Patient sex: F
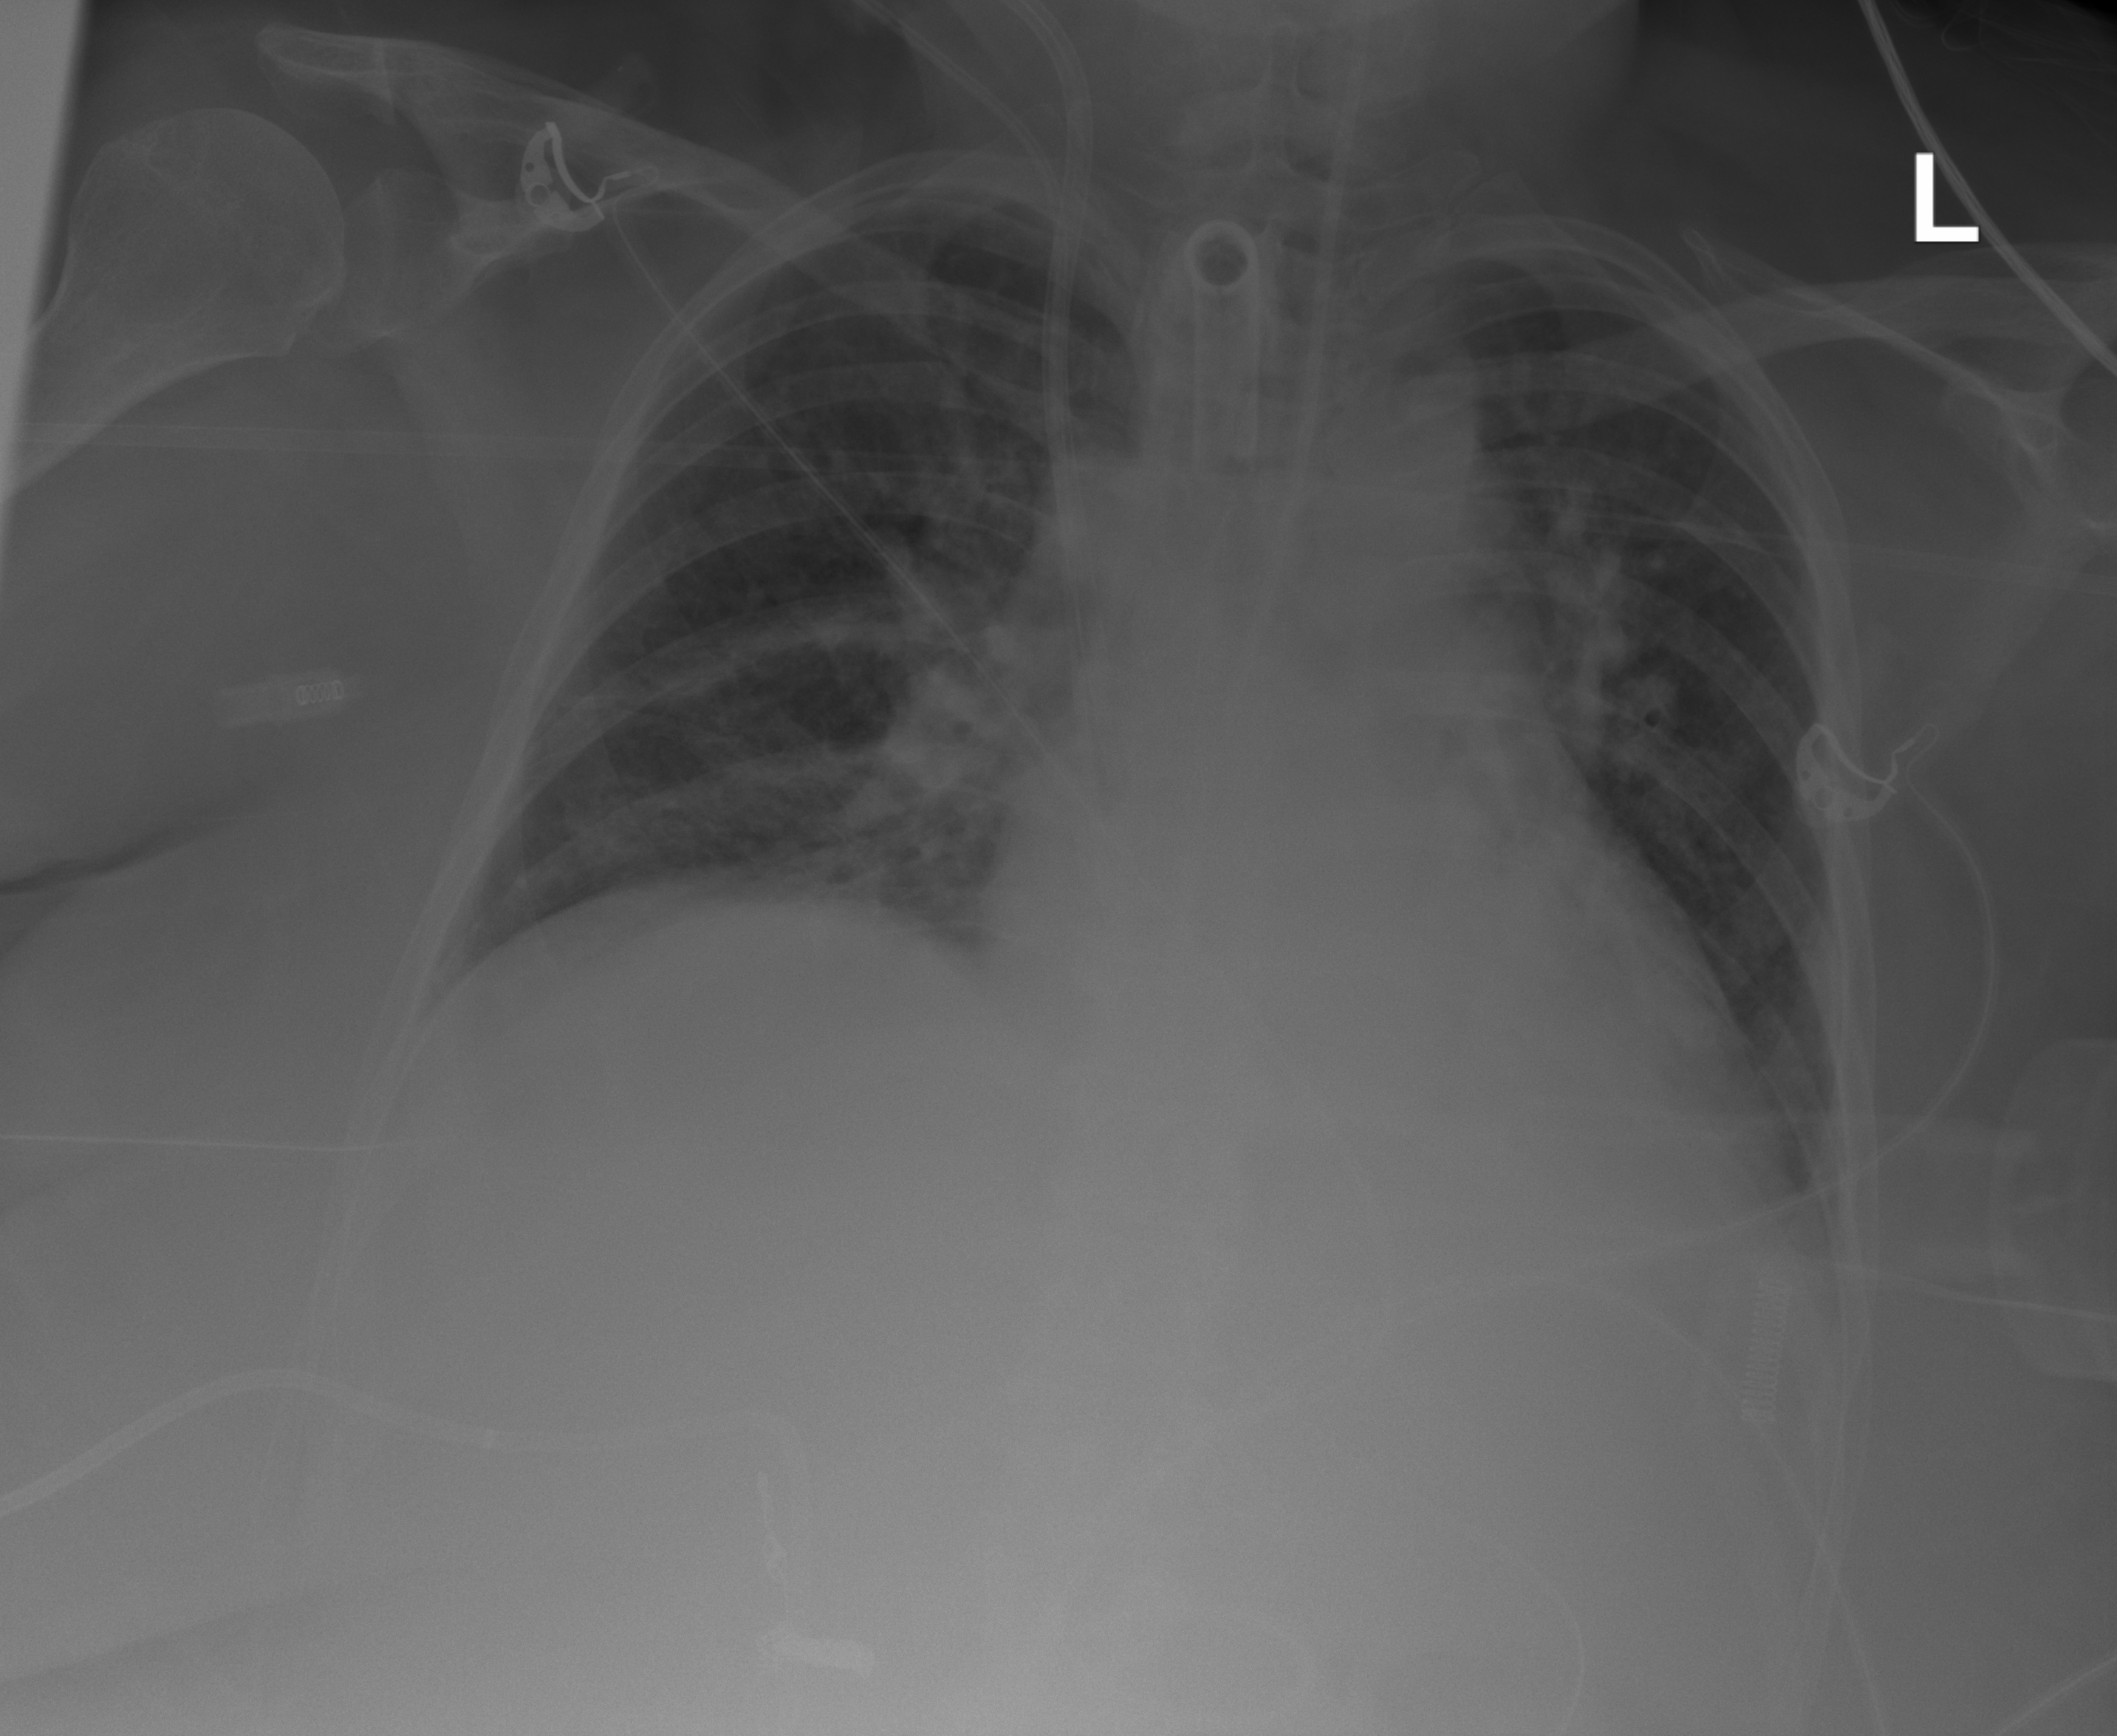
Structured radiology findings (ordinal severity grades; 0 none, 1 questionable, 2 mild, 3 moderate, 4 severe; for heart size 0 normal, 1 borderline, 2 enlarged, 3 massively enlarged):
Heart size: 2
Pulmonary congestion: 2
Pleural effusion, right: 0
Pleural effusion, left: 2
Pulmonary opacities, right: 1
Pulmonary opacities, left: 1
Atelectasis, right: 2
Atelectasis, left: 2